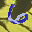
Label: 6